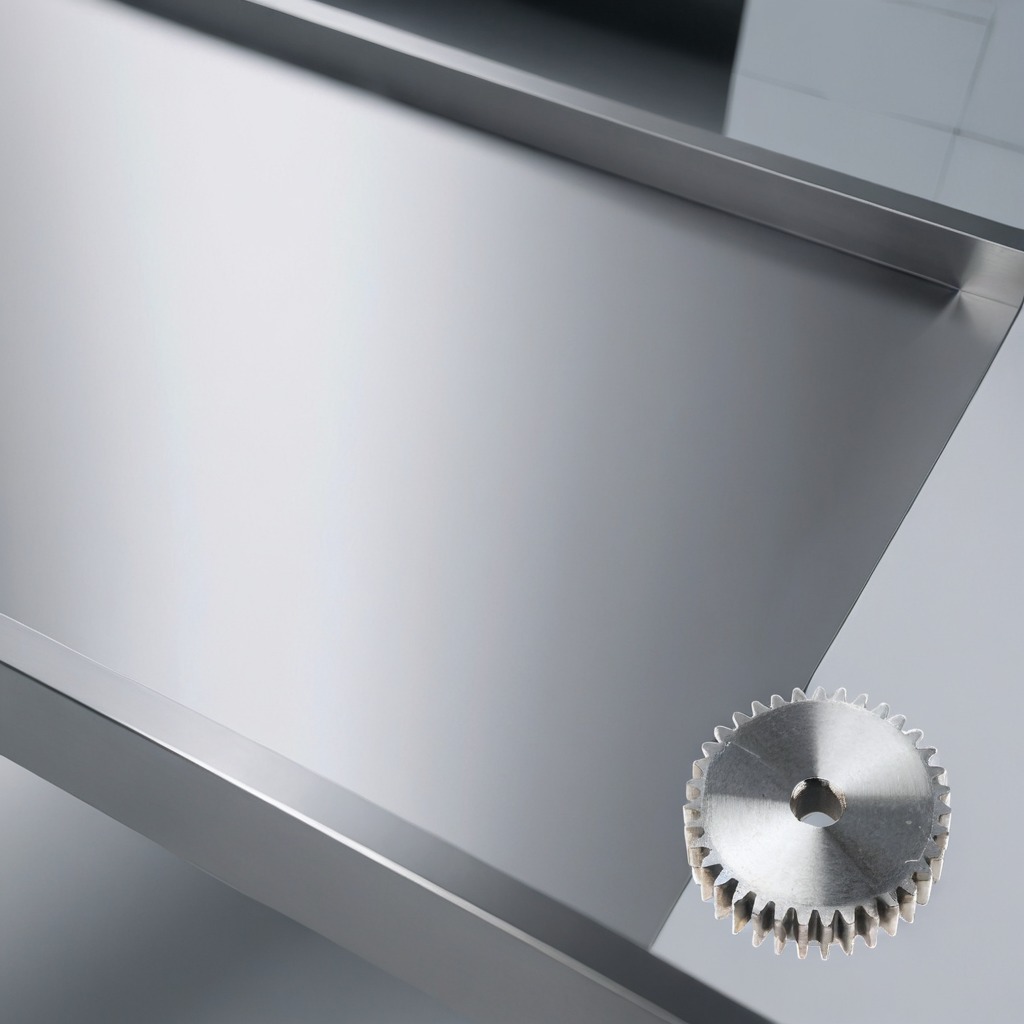
A steel gear with teeth is lying on the stainless steel table.